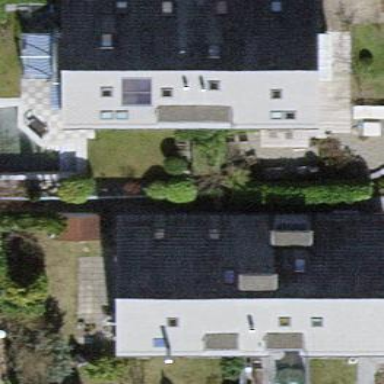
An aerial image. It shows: Semi-detached house.